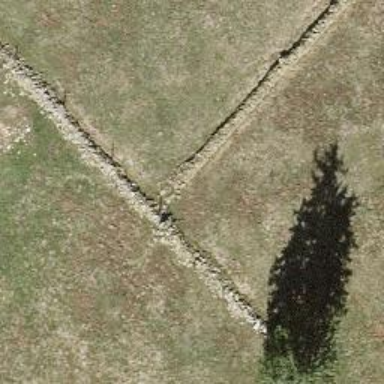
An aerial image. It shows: Wall is shown in the image.